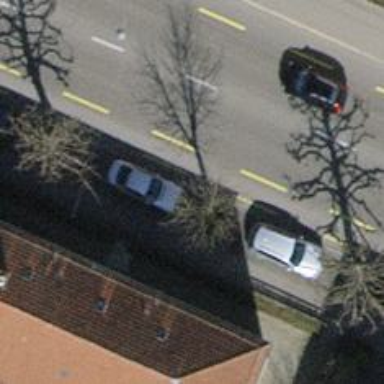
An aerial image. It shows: Avenue lined with trees.